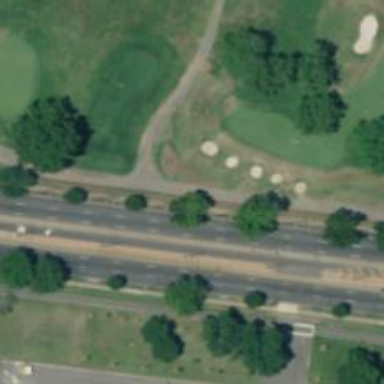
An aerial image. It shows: Footway that serves as golf path.